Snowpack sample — Buffalo Mountain, Silverthorne, Colorado, USA (1/25/25, 10:11 AM MST)
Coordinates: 39.6222, -106.1139
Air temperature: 22 °F
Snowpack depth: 110 cm
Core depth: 30 cm
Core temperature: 42.8 °F
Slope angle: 12°, slope face: 102°
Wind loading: high
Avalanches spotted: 0
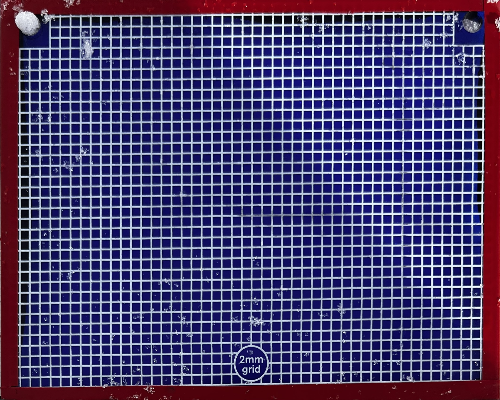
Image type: profile
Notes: No avalanches nearby, collected on the outskirts of a fire break 15 meters from the treeline, on way to Buffalo and Red Mountain